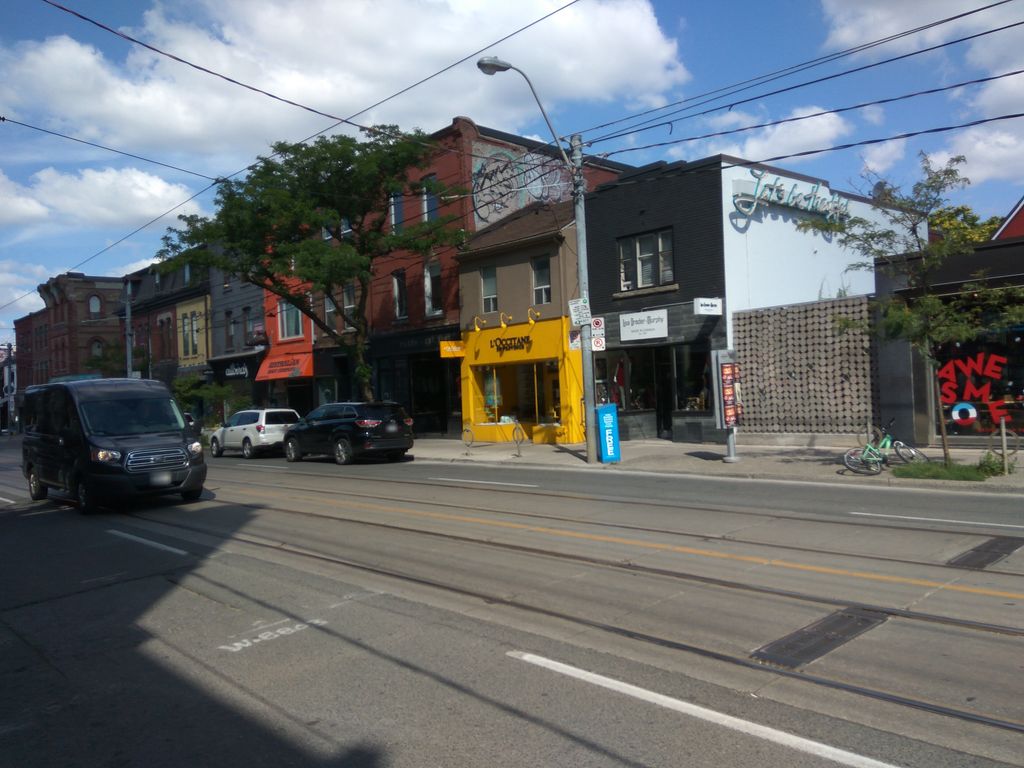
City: toronto